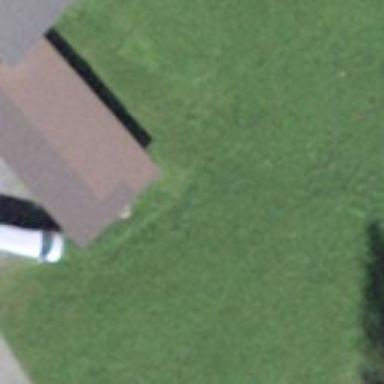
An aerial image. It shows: Building with tiled roof.